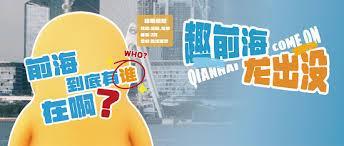
Label: nailong